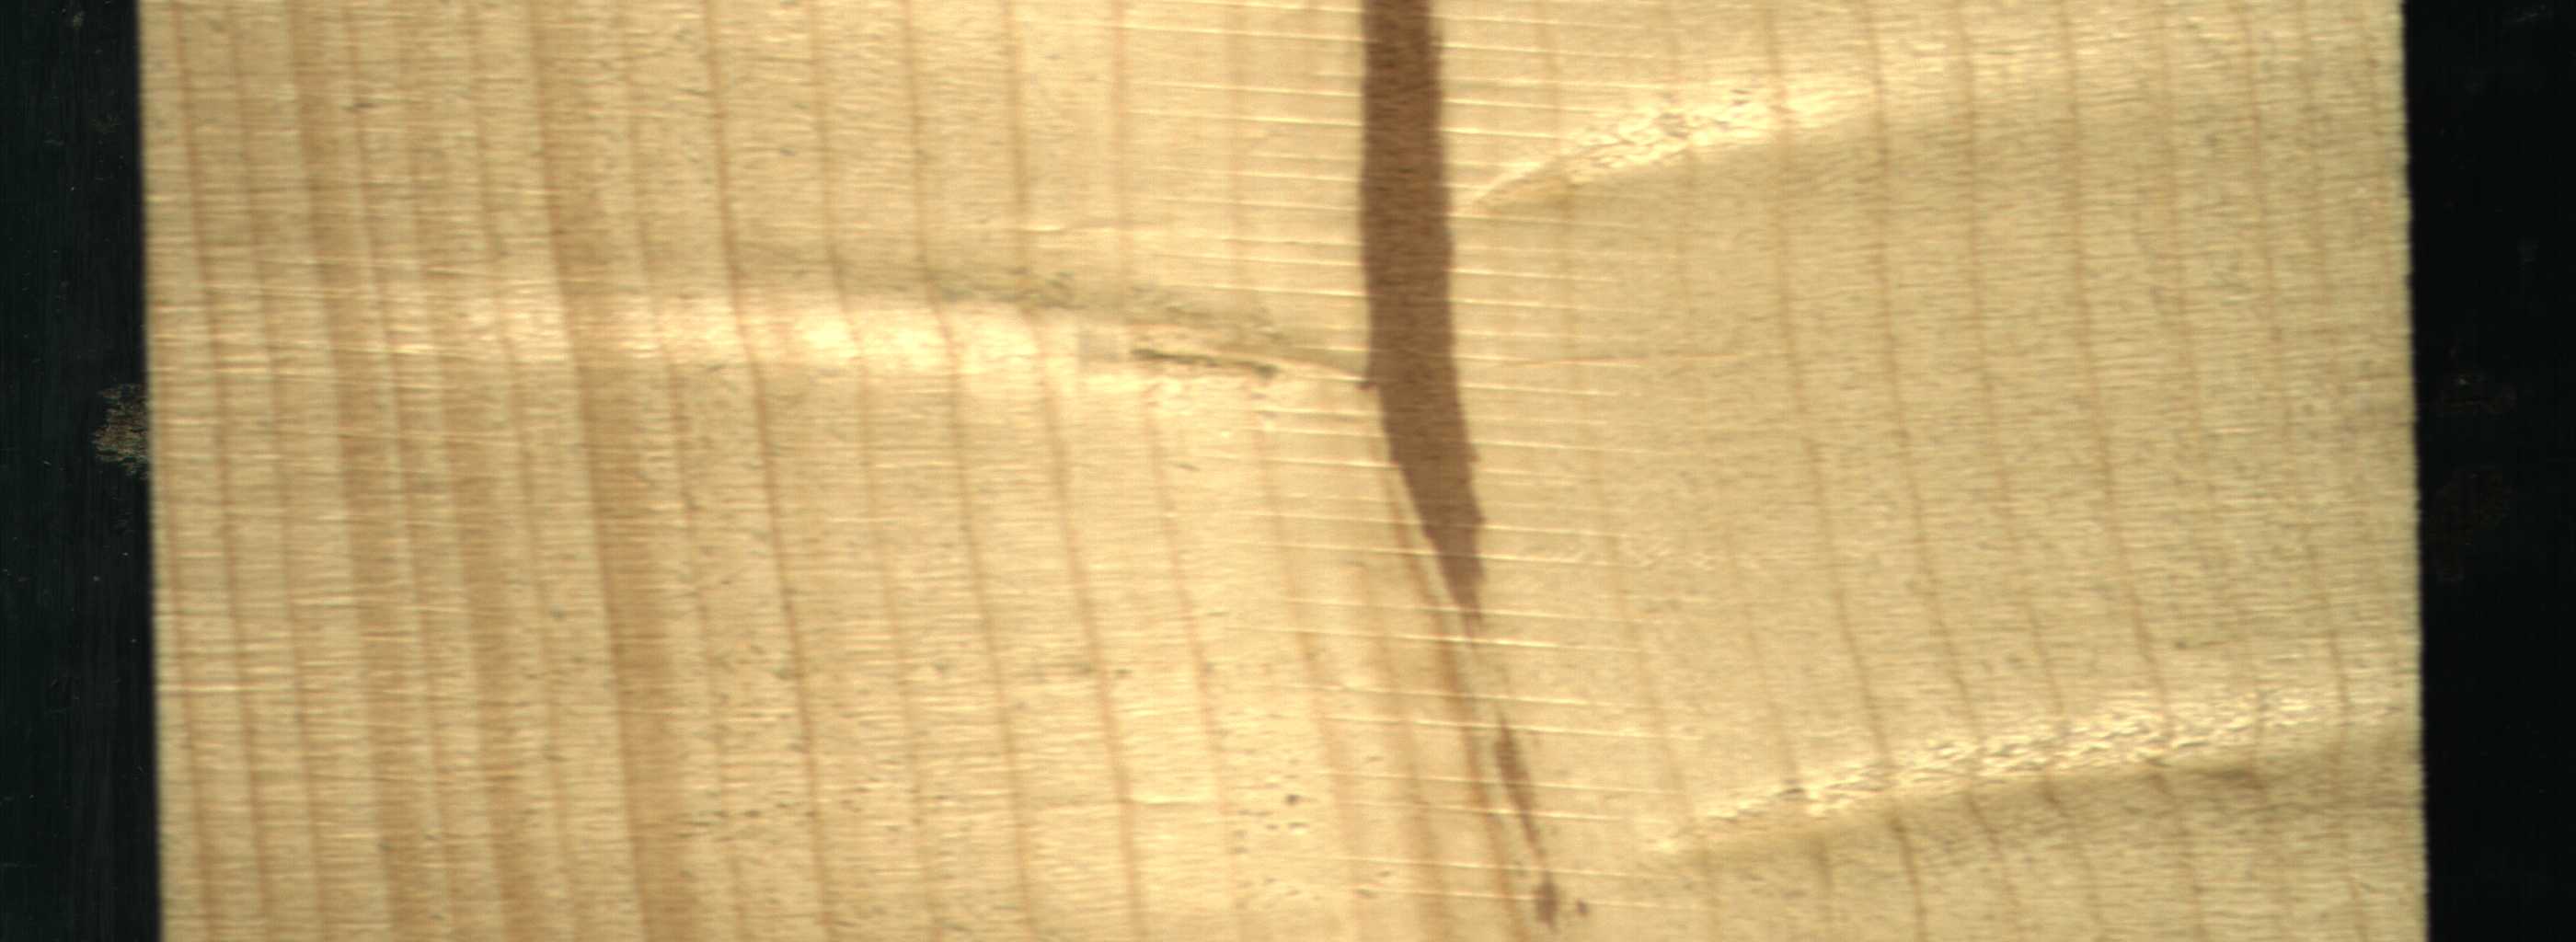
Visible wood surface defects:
Marrow
Quartzity